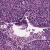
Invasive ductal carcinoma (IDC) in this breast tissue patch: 1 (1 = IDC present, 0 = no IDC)